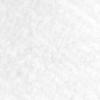
Label: no_change